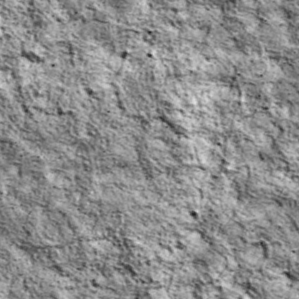
Label: non_frost